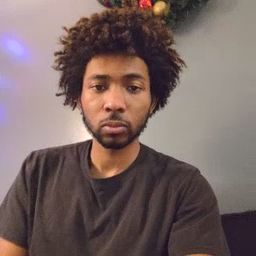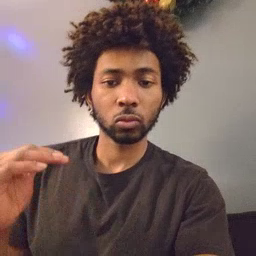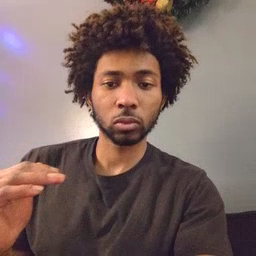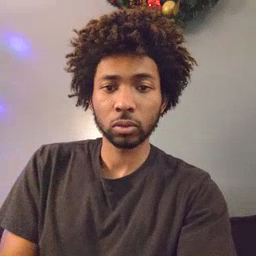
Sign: child